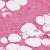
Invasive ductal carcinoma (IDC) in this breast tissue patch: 0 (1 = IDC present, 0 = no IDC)